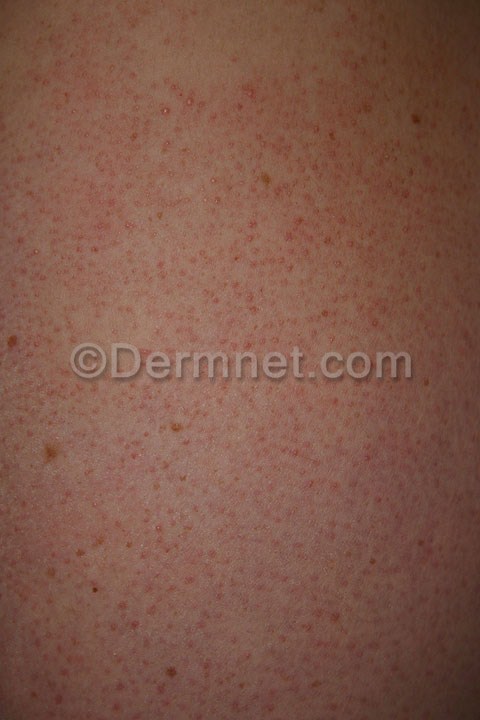
Disease: Atopic Dermatitis Photos